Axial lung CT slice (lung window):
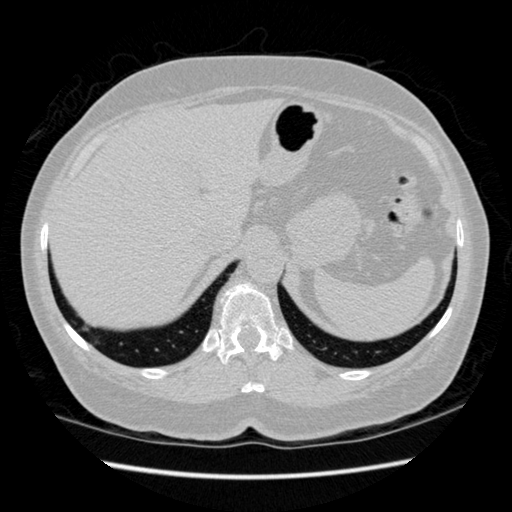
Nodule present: no